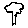
Label: tree